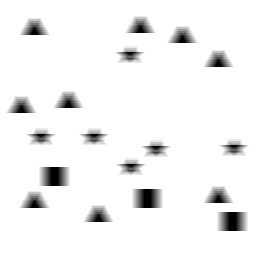
Squares: 3
Triangles: 9
Stars: 6
Total shapes: 18